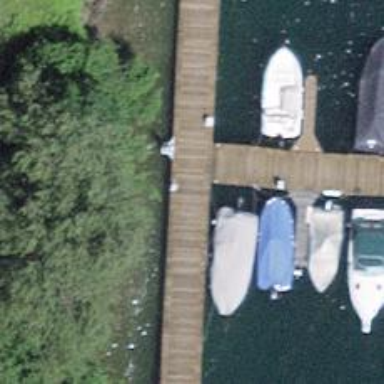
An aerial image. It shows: Man-made pier.